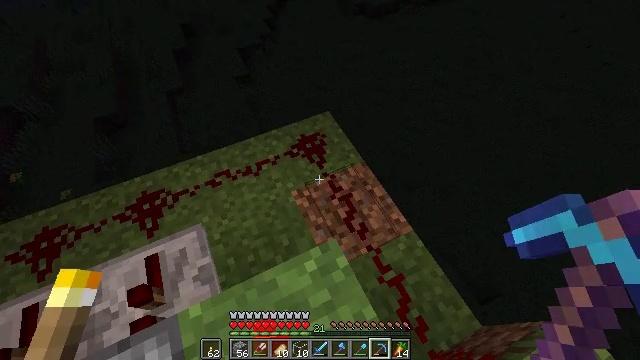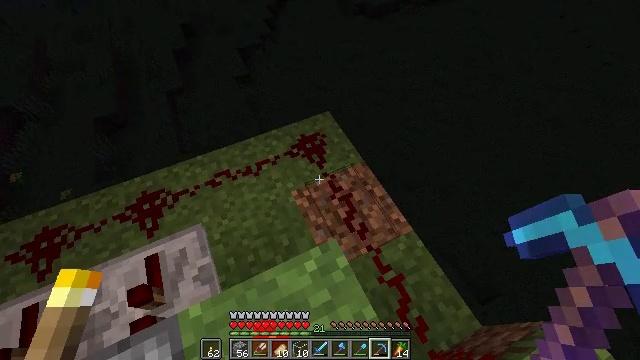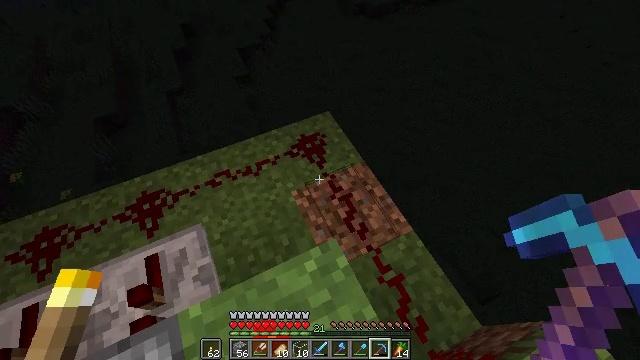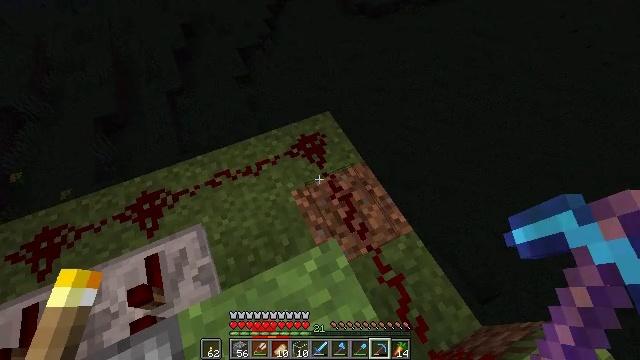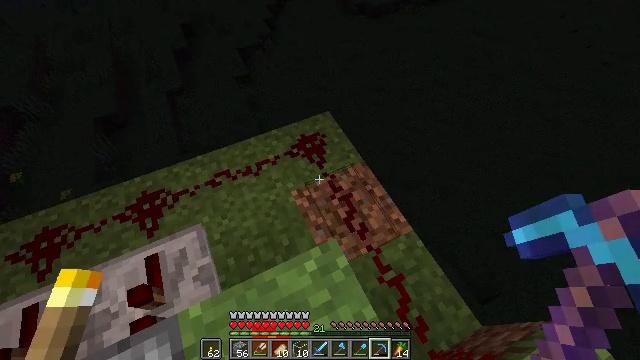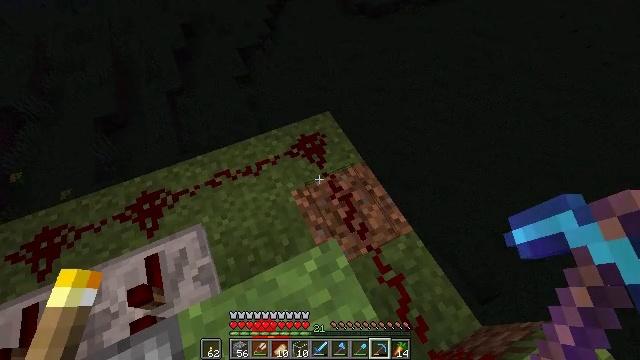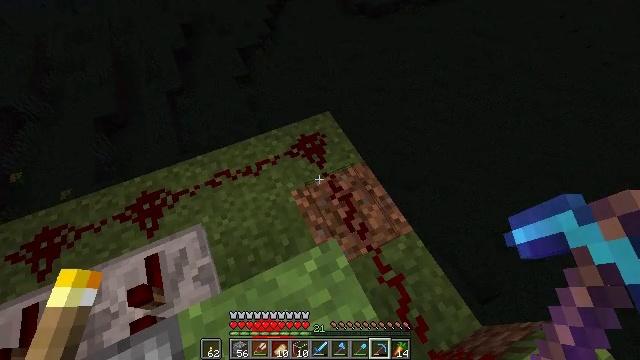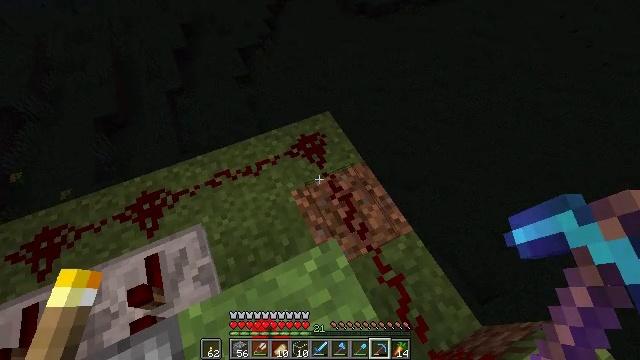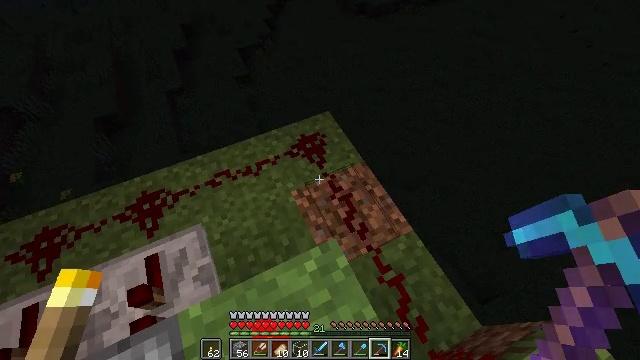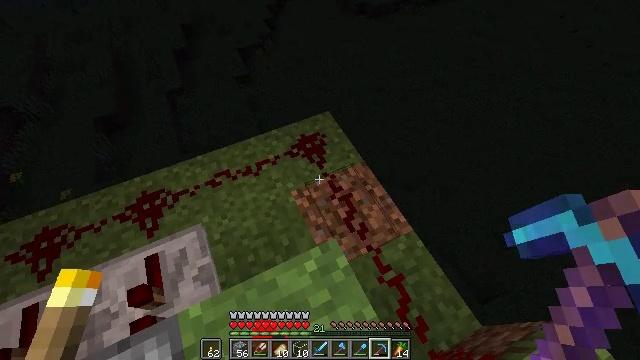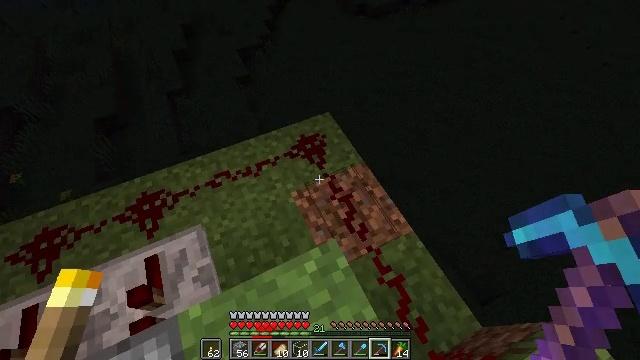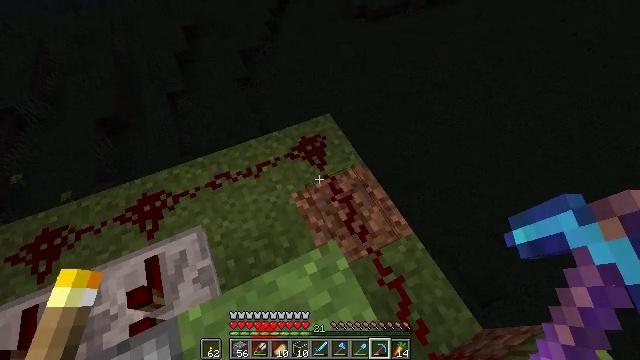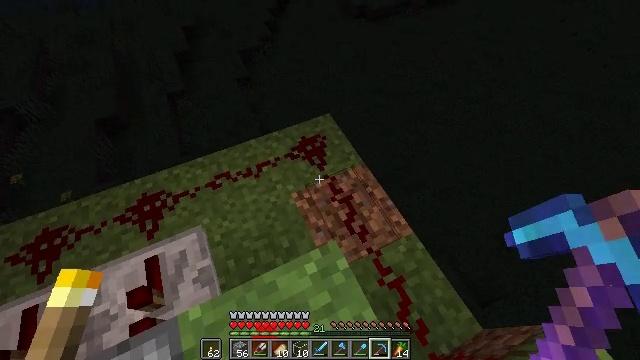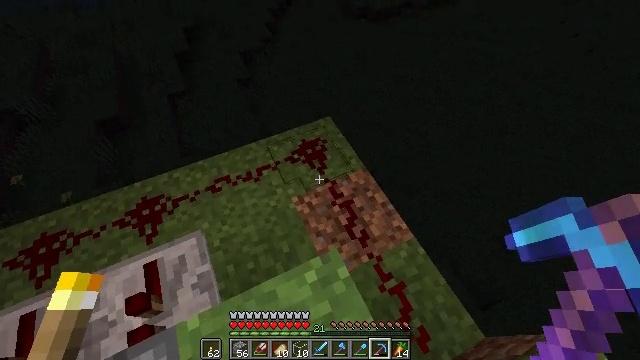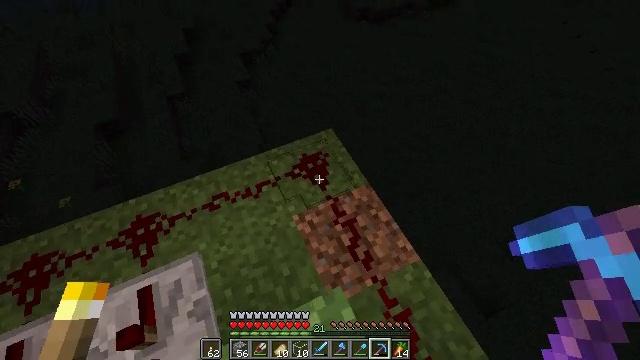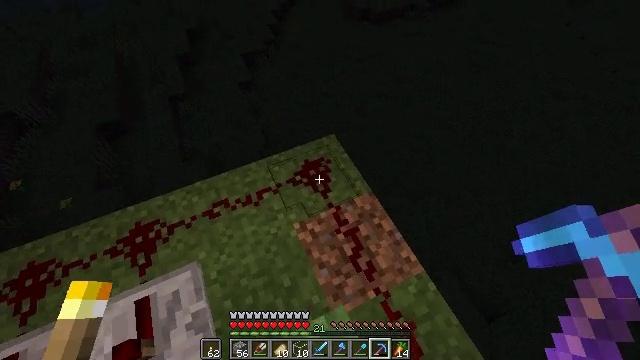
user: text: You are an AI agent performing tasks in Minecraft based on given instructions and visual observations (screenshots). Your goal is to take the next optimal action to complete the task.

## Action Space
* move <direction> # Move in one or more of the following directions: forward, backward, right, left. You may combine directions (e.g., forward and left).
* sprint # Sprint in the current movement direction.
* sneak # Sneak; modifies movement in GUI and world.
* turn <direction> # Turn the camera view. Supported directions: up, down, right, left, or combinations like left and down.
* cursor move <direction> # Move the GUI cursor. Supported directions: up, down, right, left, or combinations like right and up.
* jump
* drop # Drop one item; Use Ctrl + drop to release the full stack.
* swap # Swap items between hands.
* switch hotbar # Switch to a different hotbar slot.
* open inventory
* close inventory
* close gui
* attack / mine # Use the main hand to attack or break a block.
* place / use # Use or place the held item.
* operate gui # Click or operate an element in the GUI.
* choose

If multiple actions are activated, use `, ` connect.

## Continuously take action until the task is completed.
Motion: motion action
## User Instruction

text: Break the redstone wire to disrupt circuits.
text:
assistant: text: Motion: no_op
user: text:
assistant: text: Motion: no_op
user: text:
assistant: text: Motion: no_op
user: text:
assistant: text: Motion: no_op
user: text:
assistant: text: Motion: no_op
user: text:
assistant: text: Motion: no_op
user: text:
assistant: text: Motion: no_op
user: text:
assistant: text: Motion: no_op
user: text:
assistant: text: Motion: no_op
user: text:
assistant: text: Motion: no_op
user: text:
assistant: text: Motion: no_op
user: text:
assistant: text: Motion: no_op
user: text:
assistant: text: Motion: move forward
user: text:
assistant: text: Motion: move forward
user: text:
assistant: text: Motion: move forward
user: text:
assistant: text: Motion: move forward
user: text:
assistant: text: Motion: move forward, turn left
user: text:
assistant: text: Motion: turn left and down
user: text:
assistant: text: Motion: no_op
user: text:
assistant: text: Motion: no_op
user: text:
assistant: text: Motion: no_op
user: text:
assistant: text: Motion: move right
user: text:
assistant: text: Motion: move right, turn left
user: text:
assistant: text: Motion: move right, turn left
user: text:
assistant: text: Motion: turn left
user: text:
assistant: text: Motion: turn left
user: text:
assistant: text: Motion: turn left
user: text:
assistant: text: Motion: turn left
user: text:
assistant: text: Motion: no_op
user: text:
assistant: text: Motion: no_op